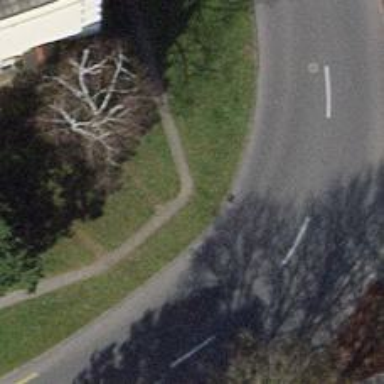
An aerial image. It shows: Footway surfaced with paving stones.